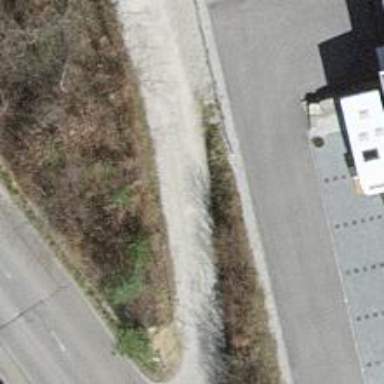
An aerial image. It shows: Driveway made of pebblestone.